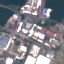
Land use / land cover class: Industrial